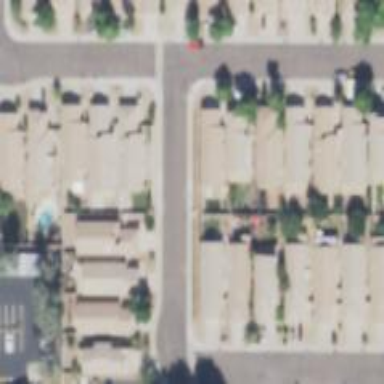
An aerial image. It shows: Residential area composed of single-family homes.